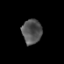
Tissue: prostate
Cell type: T cells
Senescence score: 0.3536
Nuclear area (px): 475
Mean DAPI intensity: 83.383